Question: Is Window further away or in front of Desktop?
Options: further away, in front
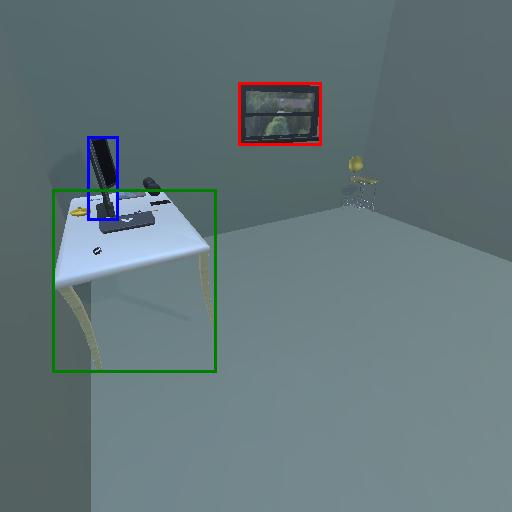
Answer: further away